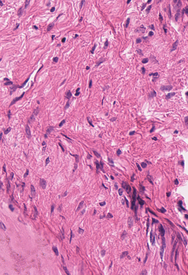
Tumor epithelial tissue: no
Tumor-associated stroma tissue: yes
Normal tissue: no